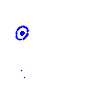
Particle: electron